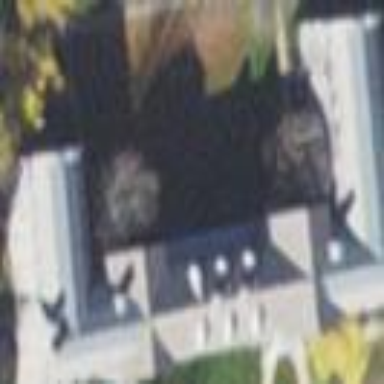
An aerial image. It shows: Dormitory building with gabled slate roof.